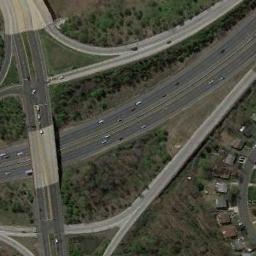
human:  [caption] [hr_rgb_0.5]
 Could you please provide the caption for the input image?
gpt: The overpass is next to some houses and trees .

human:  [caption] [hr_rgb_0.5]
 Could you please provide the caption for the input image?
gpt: There are many buildings and trees beside the overpass .

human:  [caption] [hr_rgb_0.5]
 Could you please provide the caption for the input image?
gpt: The perimeter of the overpasses is completely covered by vegetation .

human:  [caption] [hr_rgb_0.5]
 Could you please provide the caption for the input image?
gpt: The overpass is over the roads in the forest and a residential area is next to the overpass .

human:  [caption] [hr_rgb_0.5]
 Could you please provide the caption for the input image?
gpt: There are some green trees and buildings beside the overpass .